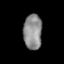
Tissue: lung
Cell type: Epithelial cells
Senescence score: 0.1337
Nuclear area (px): 640
Mean DAPI intensity: 140.341